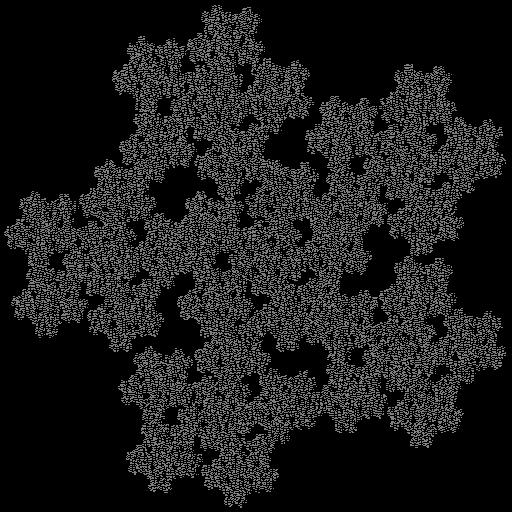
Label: mcWorter_pedigree